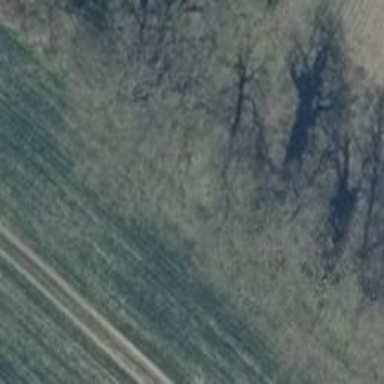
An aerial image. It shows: Row of trees in natural setting.